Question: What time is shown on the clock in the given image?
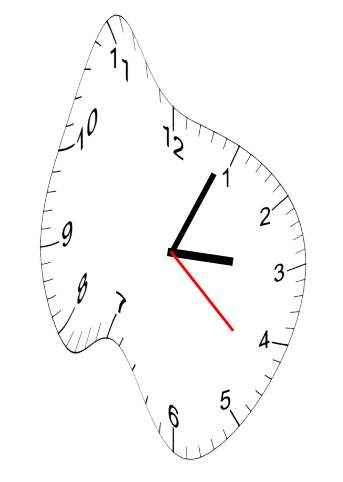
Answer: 03:04:22